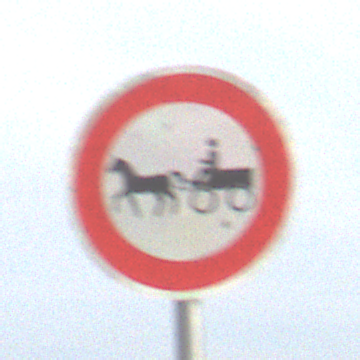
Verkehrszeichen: VerbotGespannfuhrwerke
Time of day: MorningAfternoon
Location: Outdoor (Suburban)
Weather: PartlyCloudy
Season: NotSpecified
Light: Natural